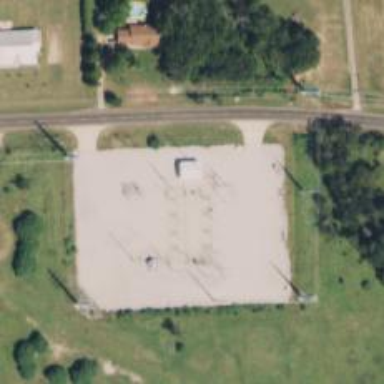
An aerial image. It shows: Switch used for power control.